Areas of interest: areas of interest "Yandu Flower Wholesale Market"
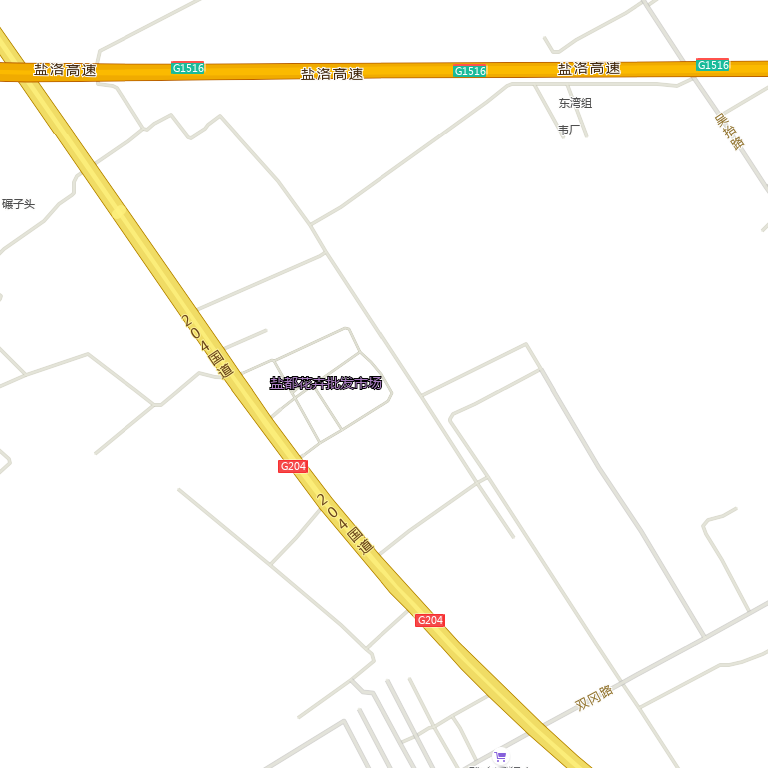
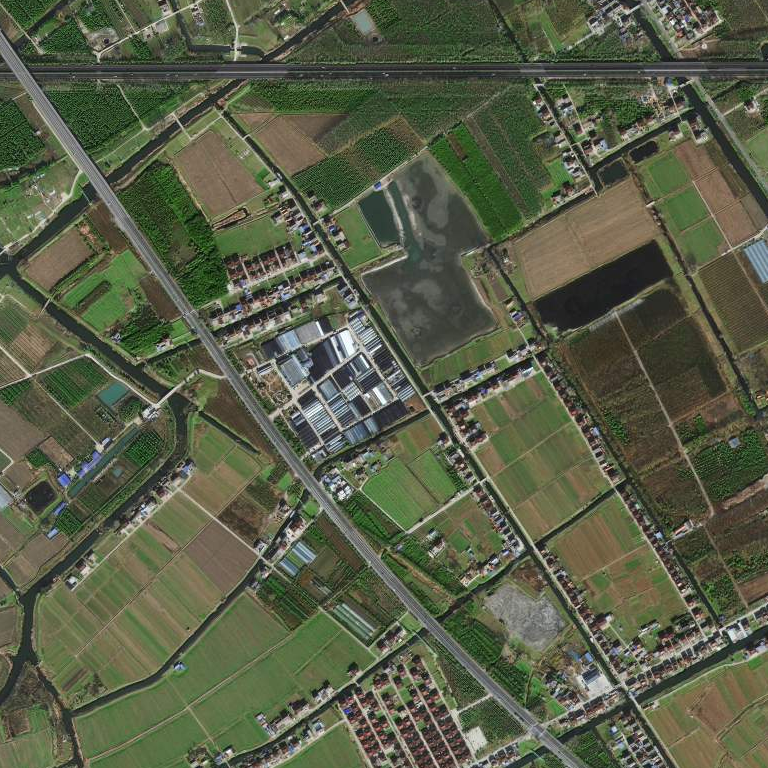